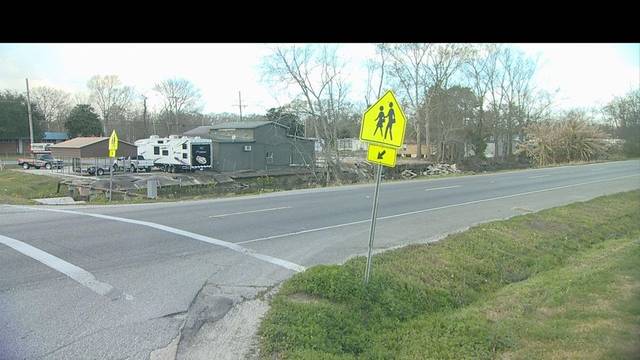
Region: United States
Coordinates: 29.66, -90.769